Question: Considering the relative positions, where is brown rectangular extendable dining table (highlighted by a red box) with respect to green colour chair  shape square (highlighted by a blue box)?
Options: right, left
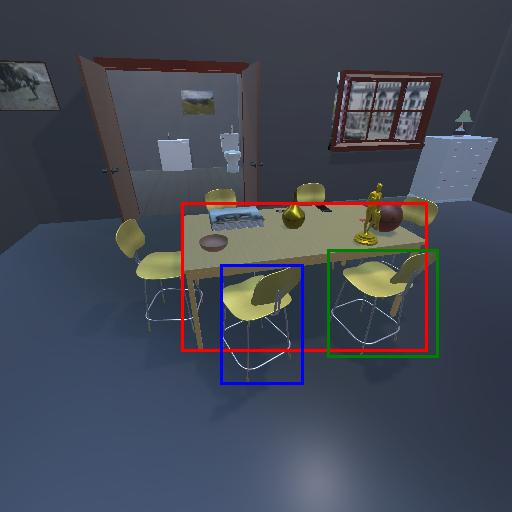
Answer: right